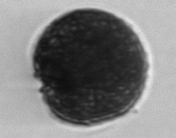
Label: Alexandrium_catenella